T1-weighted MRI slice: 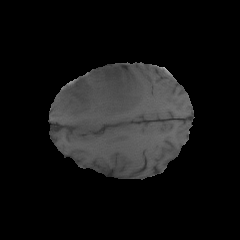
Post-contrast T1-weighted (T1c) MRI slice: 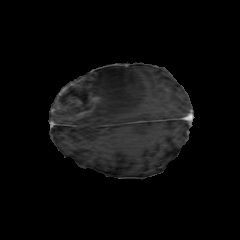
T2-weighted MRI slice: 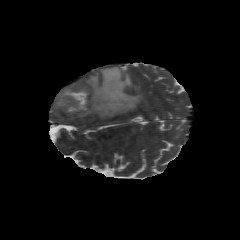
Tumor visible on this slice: yes